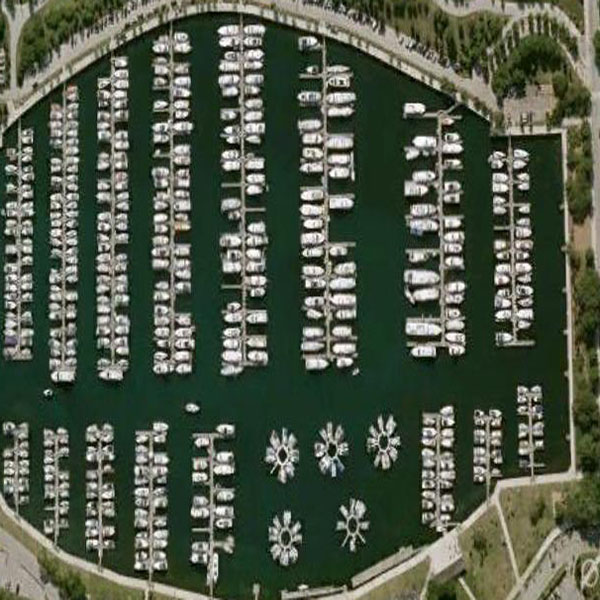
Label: Port